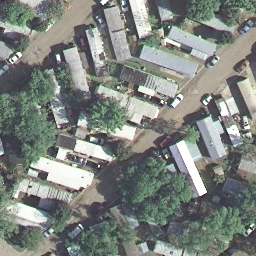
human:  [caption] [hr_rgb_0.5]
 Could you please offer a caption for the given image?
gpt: Many mobile homes arranged in lines in the mobile home park and some roads go through this area .

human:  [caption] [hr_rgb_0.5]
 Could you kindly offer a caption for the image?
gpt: Lots of mobile homes with plants surrounded in the mobile home park .

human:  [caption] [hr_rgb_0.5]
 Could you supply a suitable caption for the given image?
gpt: Many mobile homes arranged in lines in the mobile home park .

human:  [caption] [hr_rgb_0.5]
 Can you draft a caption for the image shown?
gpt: Many mobile homes are closed to each other in the mobile home park .

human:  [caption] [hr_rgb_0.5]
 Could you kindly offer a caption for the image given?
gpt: Lots of mobile homes arranged in lines and some roads go through this area .